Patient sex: M
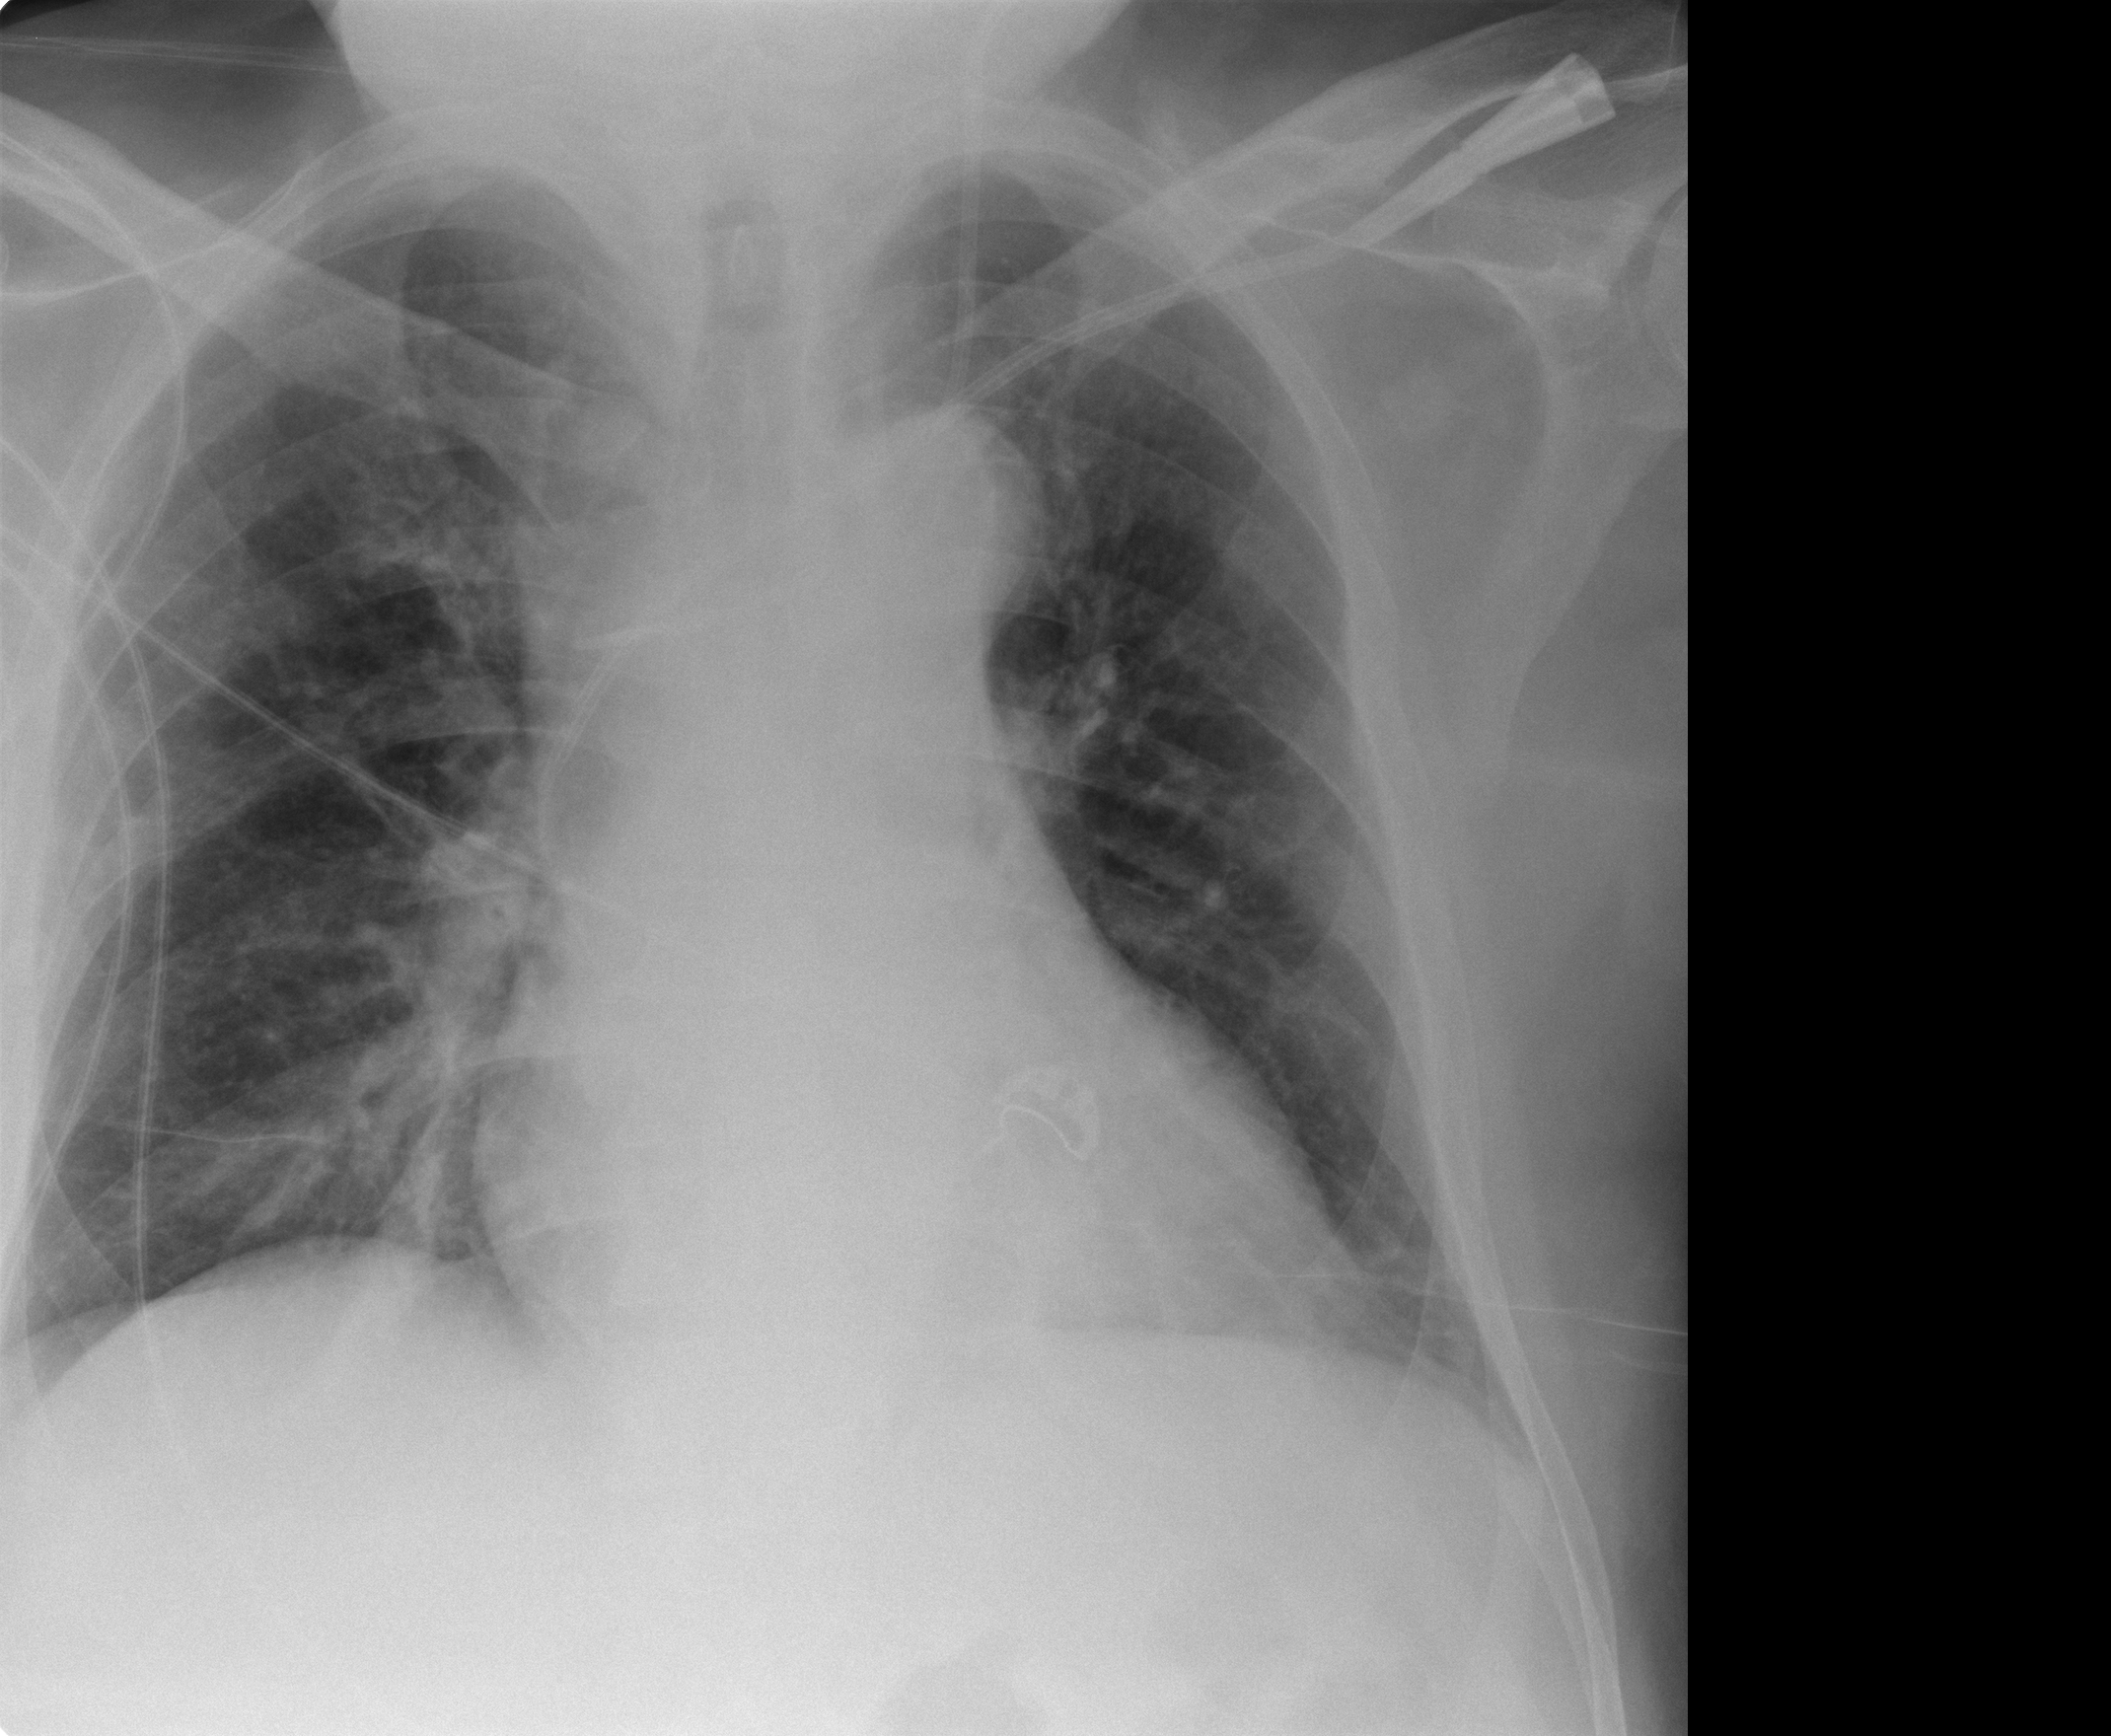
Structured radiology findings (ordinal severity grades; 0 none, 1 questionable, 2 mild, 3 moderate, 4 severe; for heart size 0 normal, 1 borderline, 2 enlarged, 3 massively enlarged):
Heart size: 2
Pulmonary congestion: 0
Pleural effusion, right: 0
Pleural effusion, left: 2
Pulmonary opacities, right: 0
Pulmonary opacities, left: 0
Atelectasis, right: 2
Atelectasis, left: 2